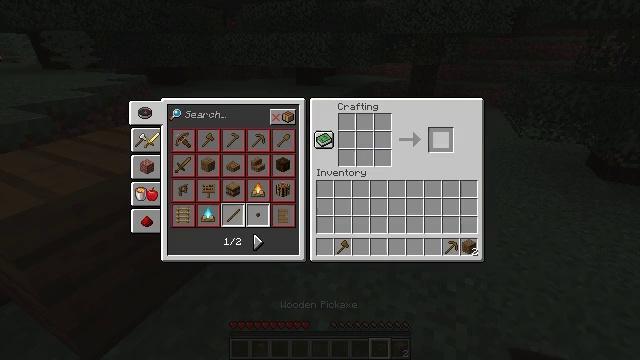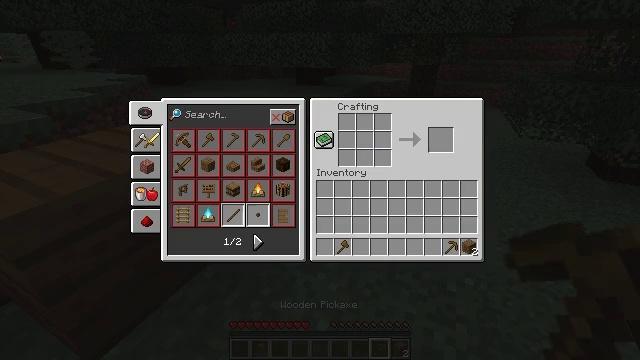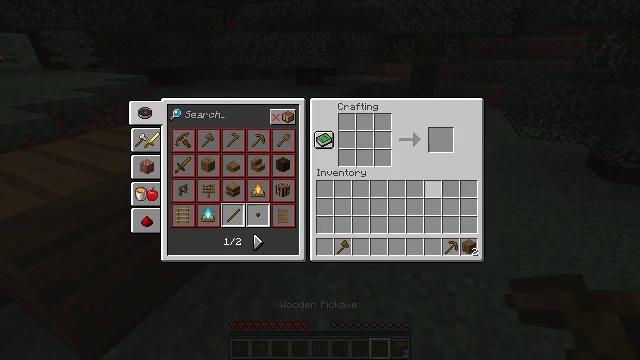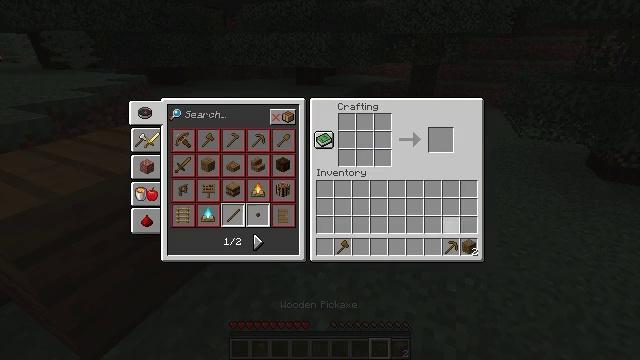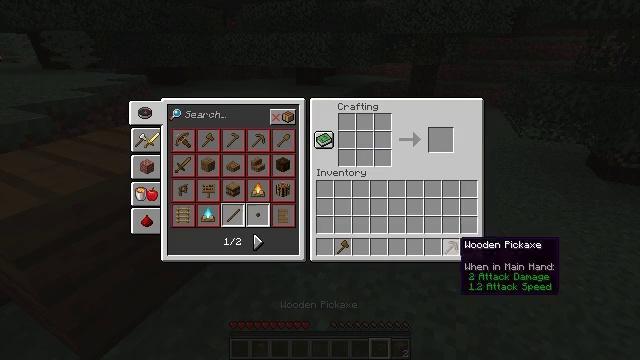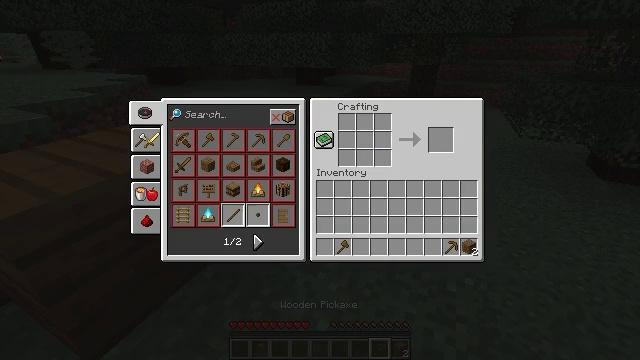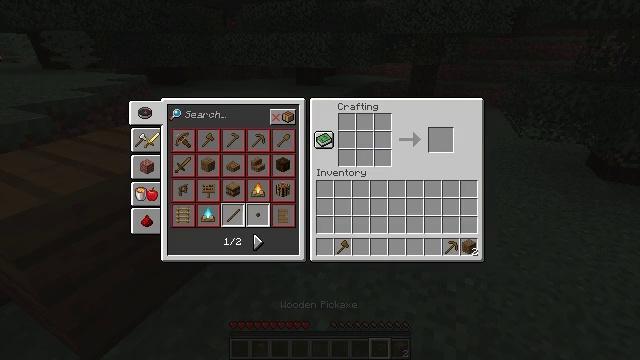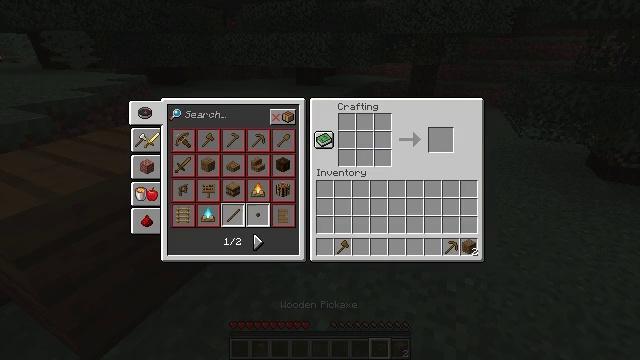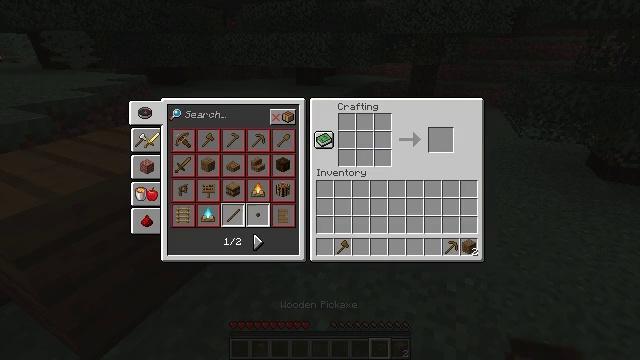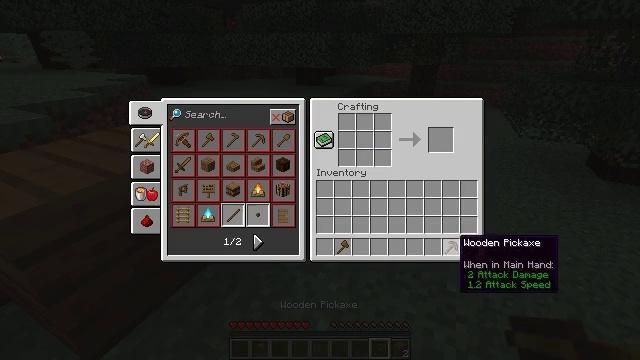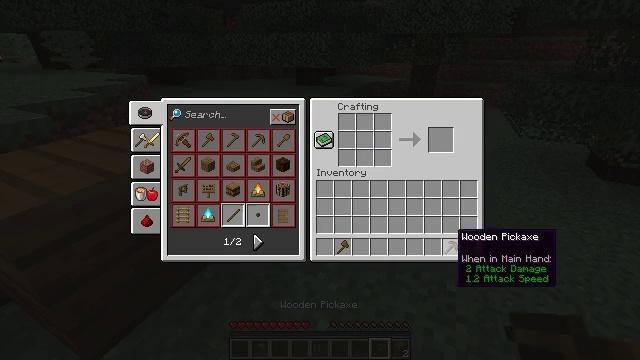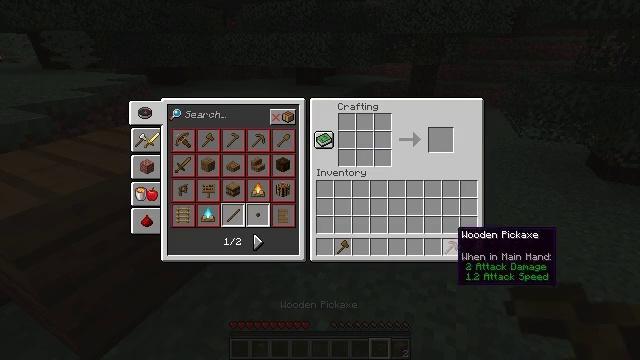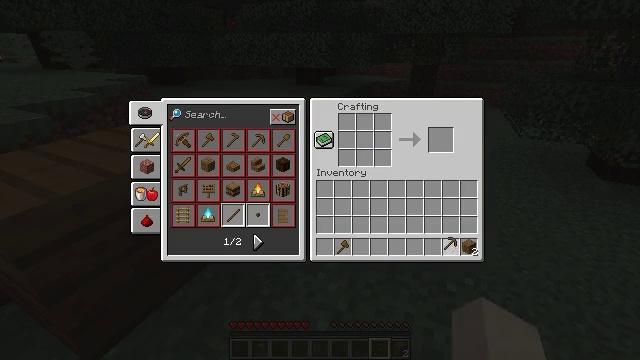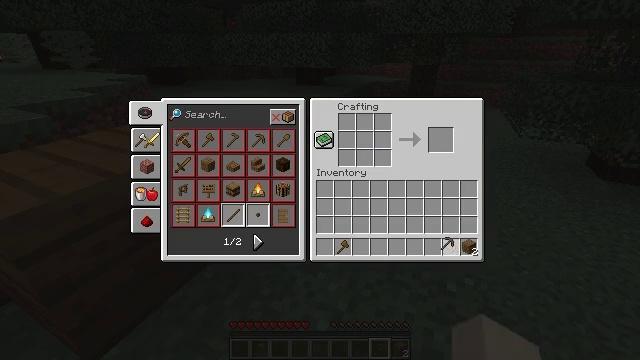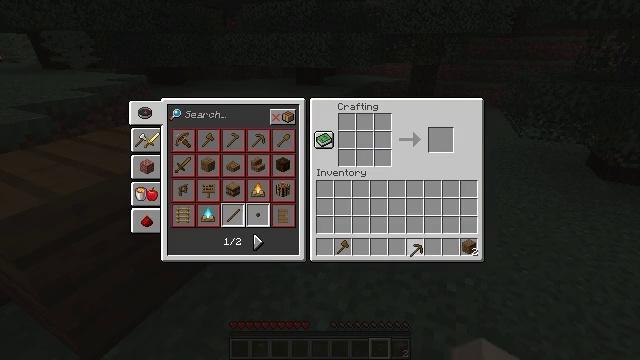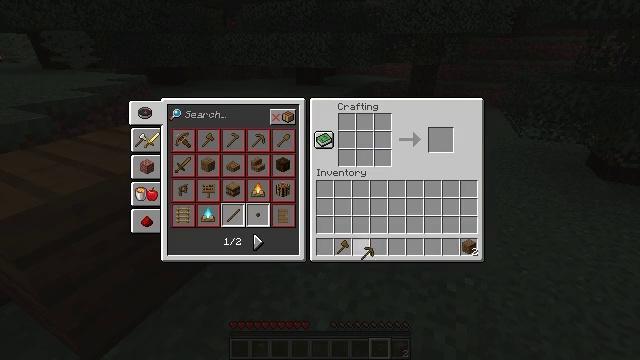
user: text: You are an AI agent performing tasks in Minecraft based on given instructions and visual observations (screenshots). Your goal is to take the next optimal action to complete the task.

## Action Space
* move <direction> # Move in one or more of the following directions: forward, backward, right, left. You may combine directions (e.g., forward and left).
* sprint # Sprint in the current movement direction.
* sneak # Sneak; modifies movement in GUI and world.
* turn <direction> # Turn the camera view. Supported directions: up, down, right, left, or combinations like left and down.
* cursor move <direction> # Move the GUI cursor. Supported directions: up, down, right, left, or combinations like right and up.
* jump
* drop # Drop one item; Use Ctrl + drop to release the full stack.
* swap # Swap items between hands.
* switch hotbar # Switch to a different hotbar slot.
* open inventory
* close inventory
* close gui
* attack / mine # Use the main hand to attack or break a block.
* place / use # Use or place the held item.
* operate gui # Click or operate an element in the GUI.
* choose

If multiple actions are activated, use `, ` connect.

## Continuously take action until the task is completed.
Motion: motion action
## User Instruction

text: Collect spruce planks from an old building.
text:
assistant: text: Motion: cursor move down, open gui
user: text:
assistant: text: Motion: cursor move down
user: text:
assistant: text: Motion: cursor move right and down
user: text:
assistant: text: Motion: cursor move right and down
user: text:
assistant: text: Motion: no_op
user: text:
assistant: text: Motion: no_op
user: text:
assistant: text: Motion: no_op
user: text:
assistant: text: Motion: no_op
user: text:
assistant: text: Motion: no_op
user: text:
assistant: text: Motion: no_op
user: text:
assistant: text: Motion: no_op
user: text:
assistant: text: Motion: operate gui
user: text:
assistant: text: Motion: operate gui
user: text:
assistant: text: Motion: cursor move left and down
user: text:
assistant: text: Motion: cursor move left
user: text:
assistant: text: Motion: cursor move left
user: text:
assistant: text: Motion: no_op
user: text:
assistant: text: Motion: no_op
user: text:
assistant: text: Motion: no_op
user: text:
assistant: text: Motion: no_op
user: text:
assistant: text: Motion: no_op
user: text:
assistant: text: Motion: no_op
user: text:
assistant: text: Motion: no_op
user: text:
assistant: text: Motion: no_op
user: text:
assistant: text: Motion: operate gui
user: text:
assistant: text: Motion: operate gui
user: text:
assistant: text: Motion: no_op
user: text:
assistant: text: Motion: close gui
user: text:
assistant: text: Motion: no_op
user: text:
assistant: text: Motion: no_op